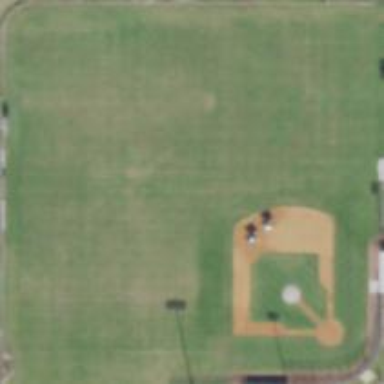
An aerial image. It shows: Baseball pitch for leisure land.